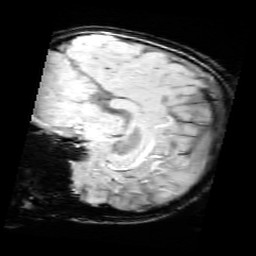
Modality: SWI
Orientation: sagittal
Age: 9
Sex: female
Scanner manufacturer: siemens
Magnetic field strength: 3 T
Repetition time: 0.027 s
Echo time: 0.02 s